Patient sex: M
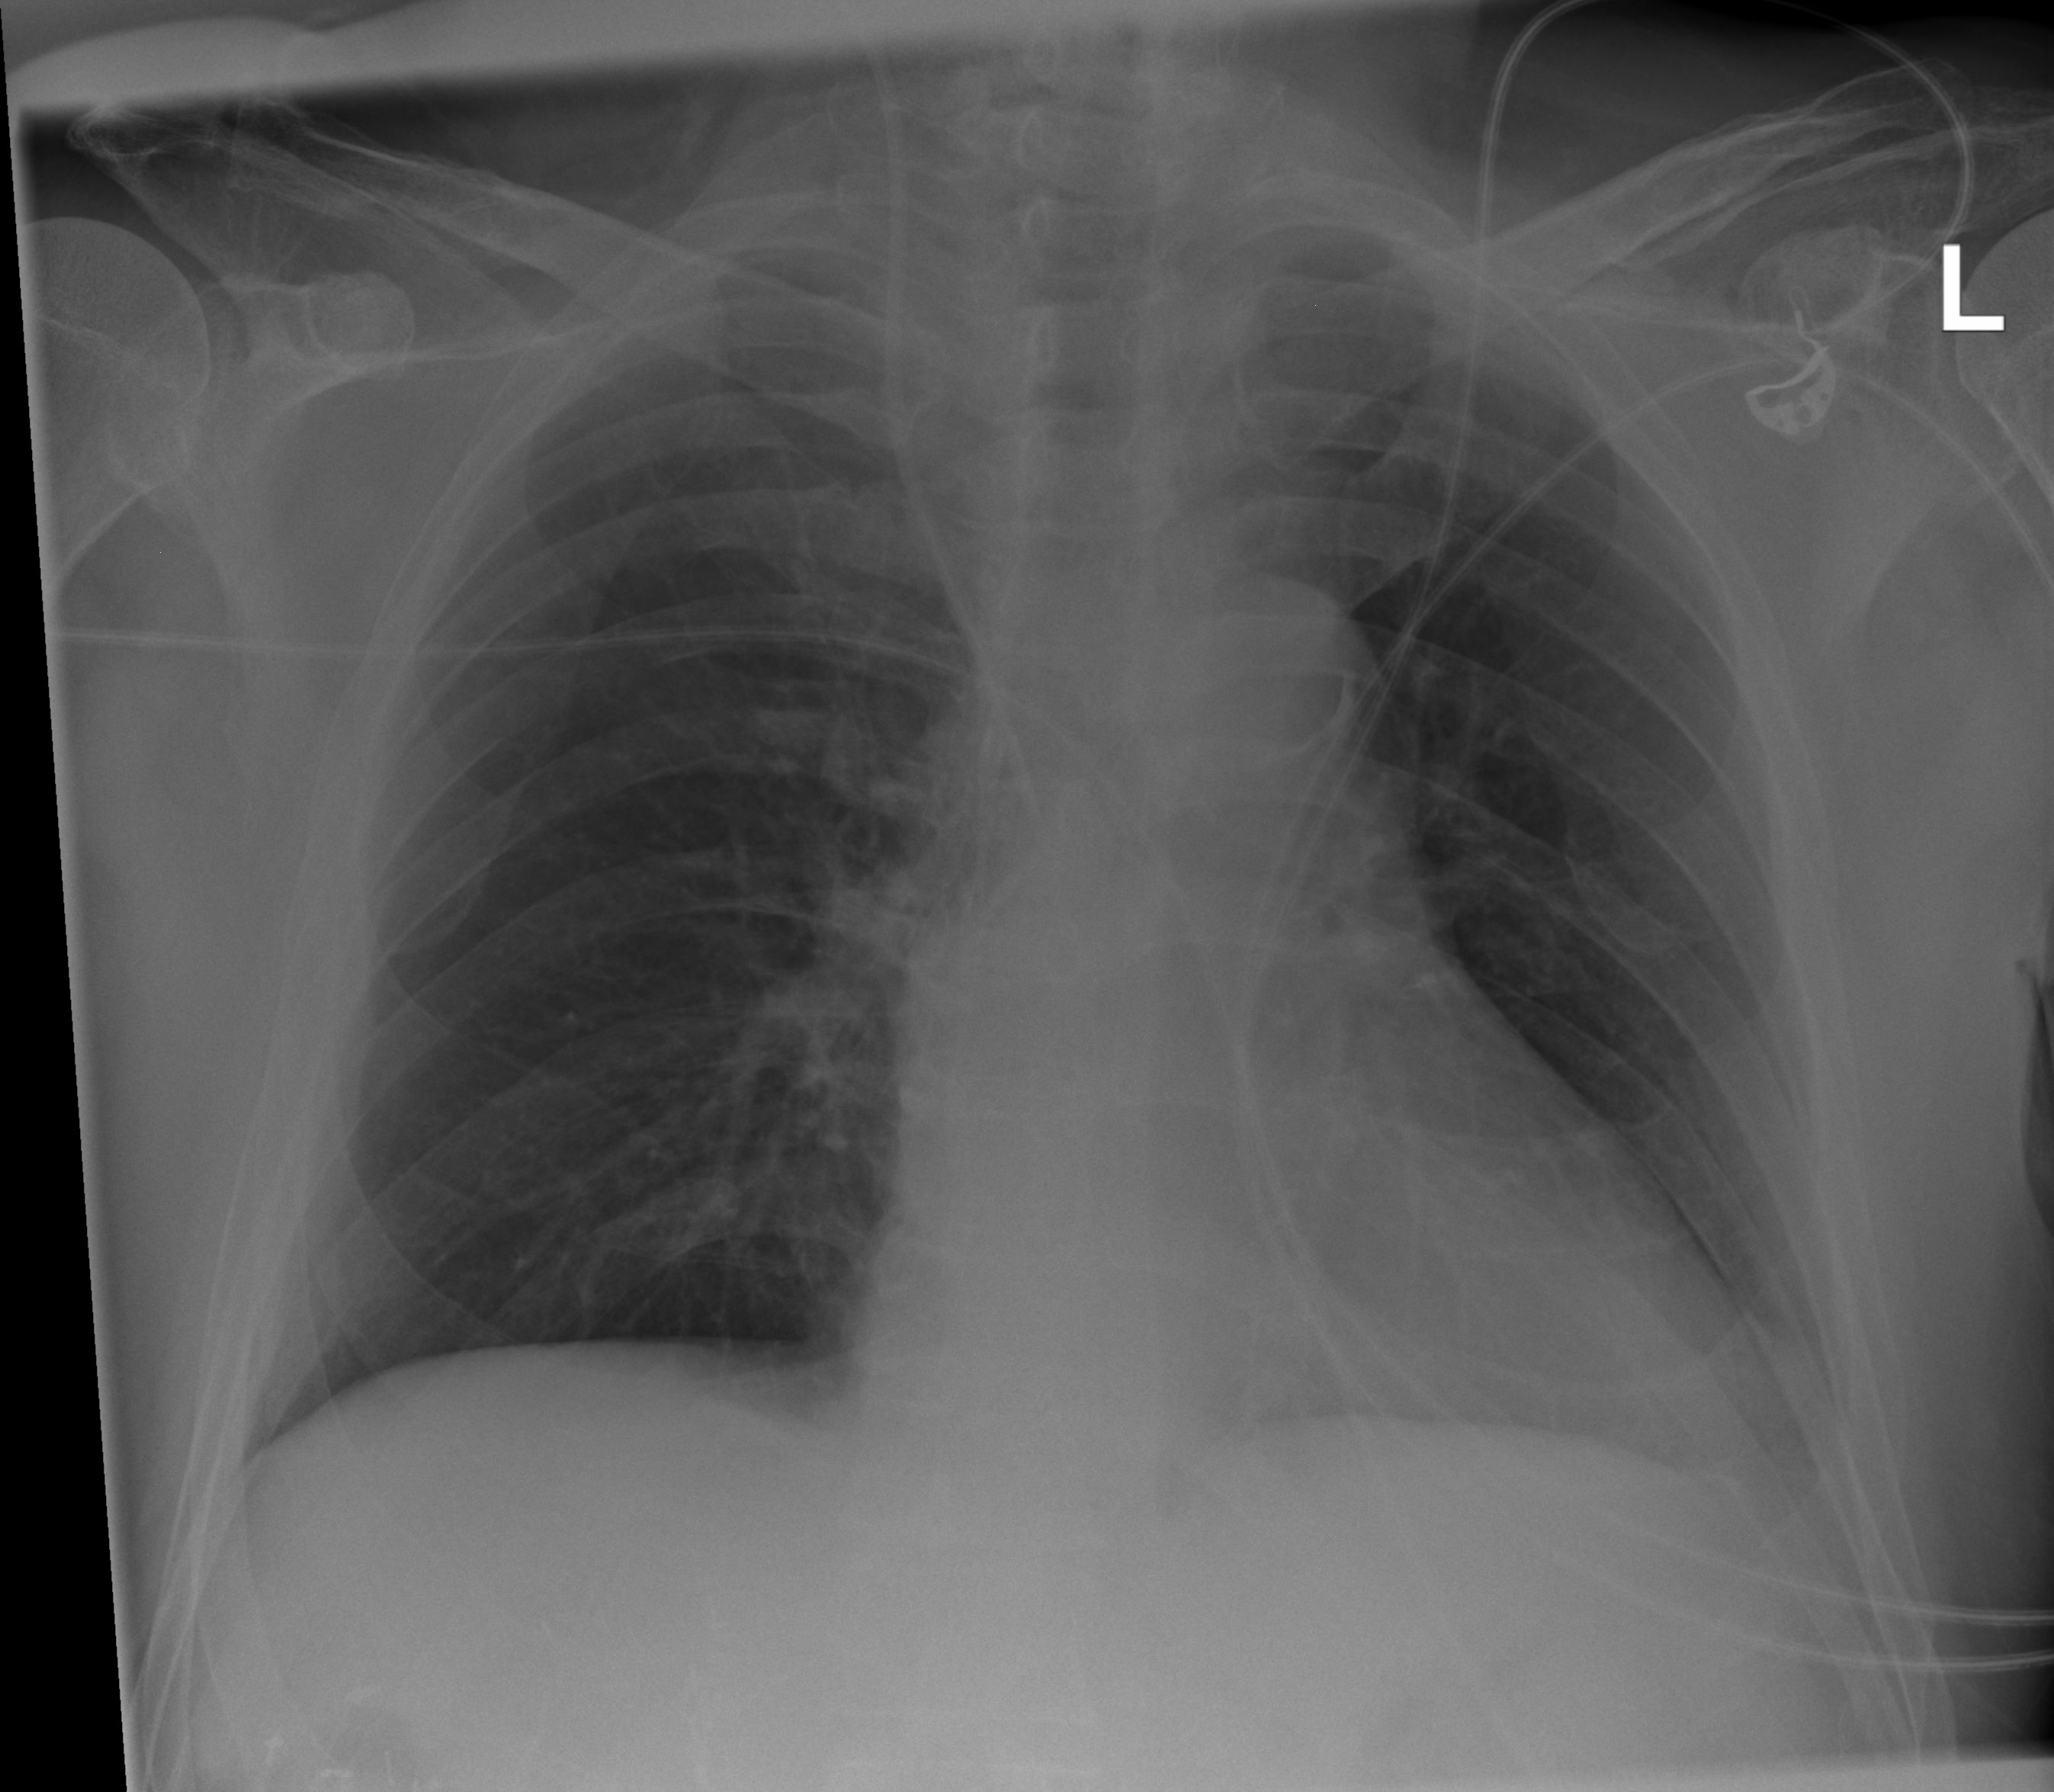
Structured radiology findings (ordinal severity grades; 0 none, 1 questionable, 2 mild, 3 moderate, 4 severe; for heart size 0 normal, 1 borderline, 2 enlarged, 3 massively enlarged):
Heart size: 0
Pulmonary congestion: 0
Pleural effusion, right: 0
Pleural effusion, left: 1
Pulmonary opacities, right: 0
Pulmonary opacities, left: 0
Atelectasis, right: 0
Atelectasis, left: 0